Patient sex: M
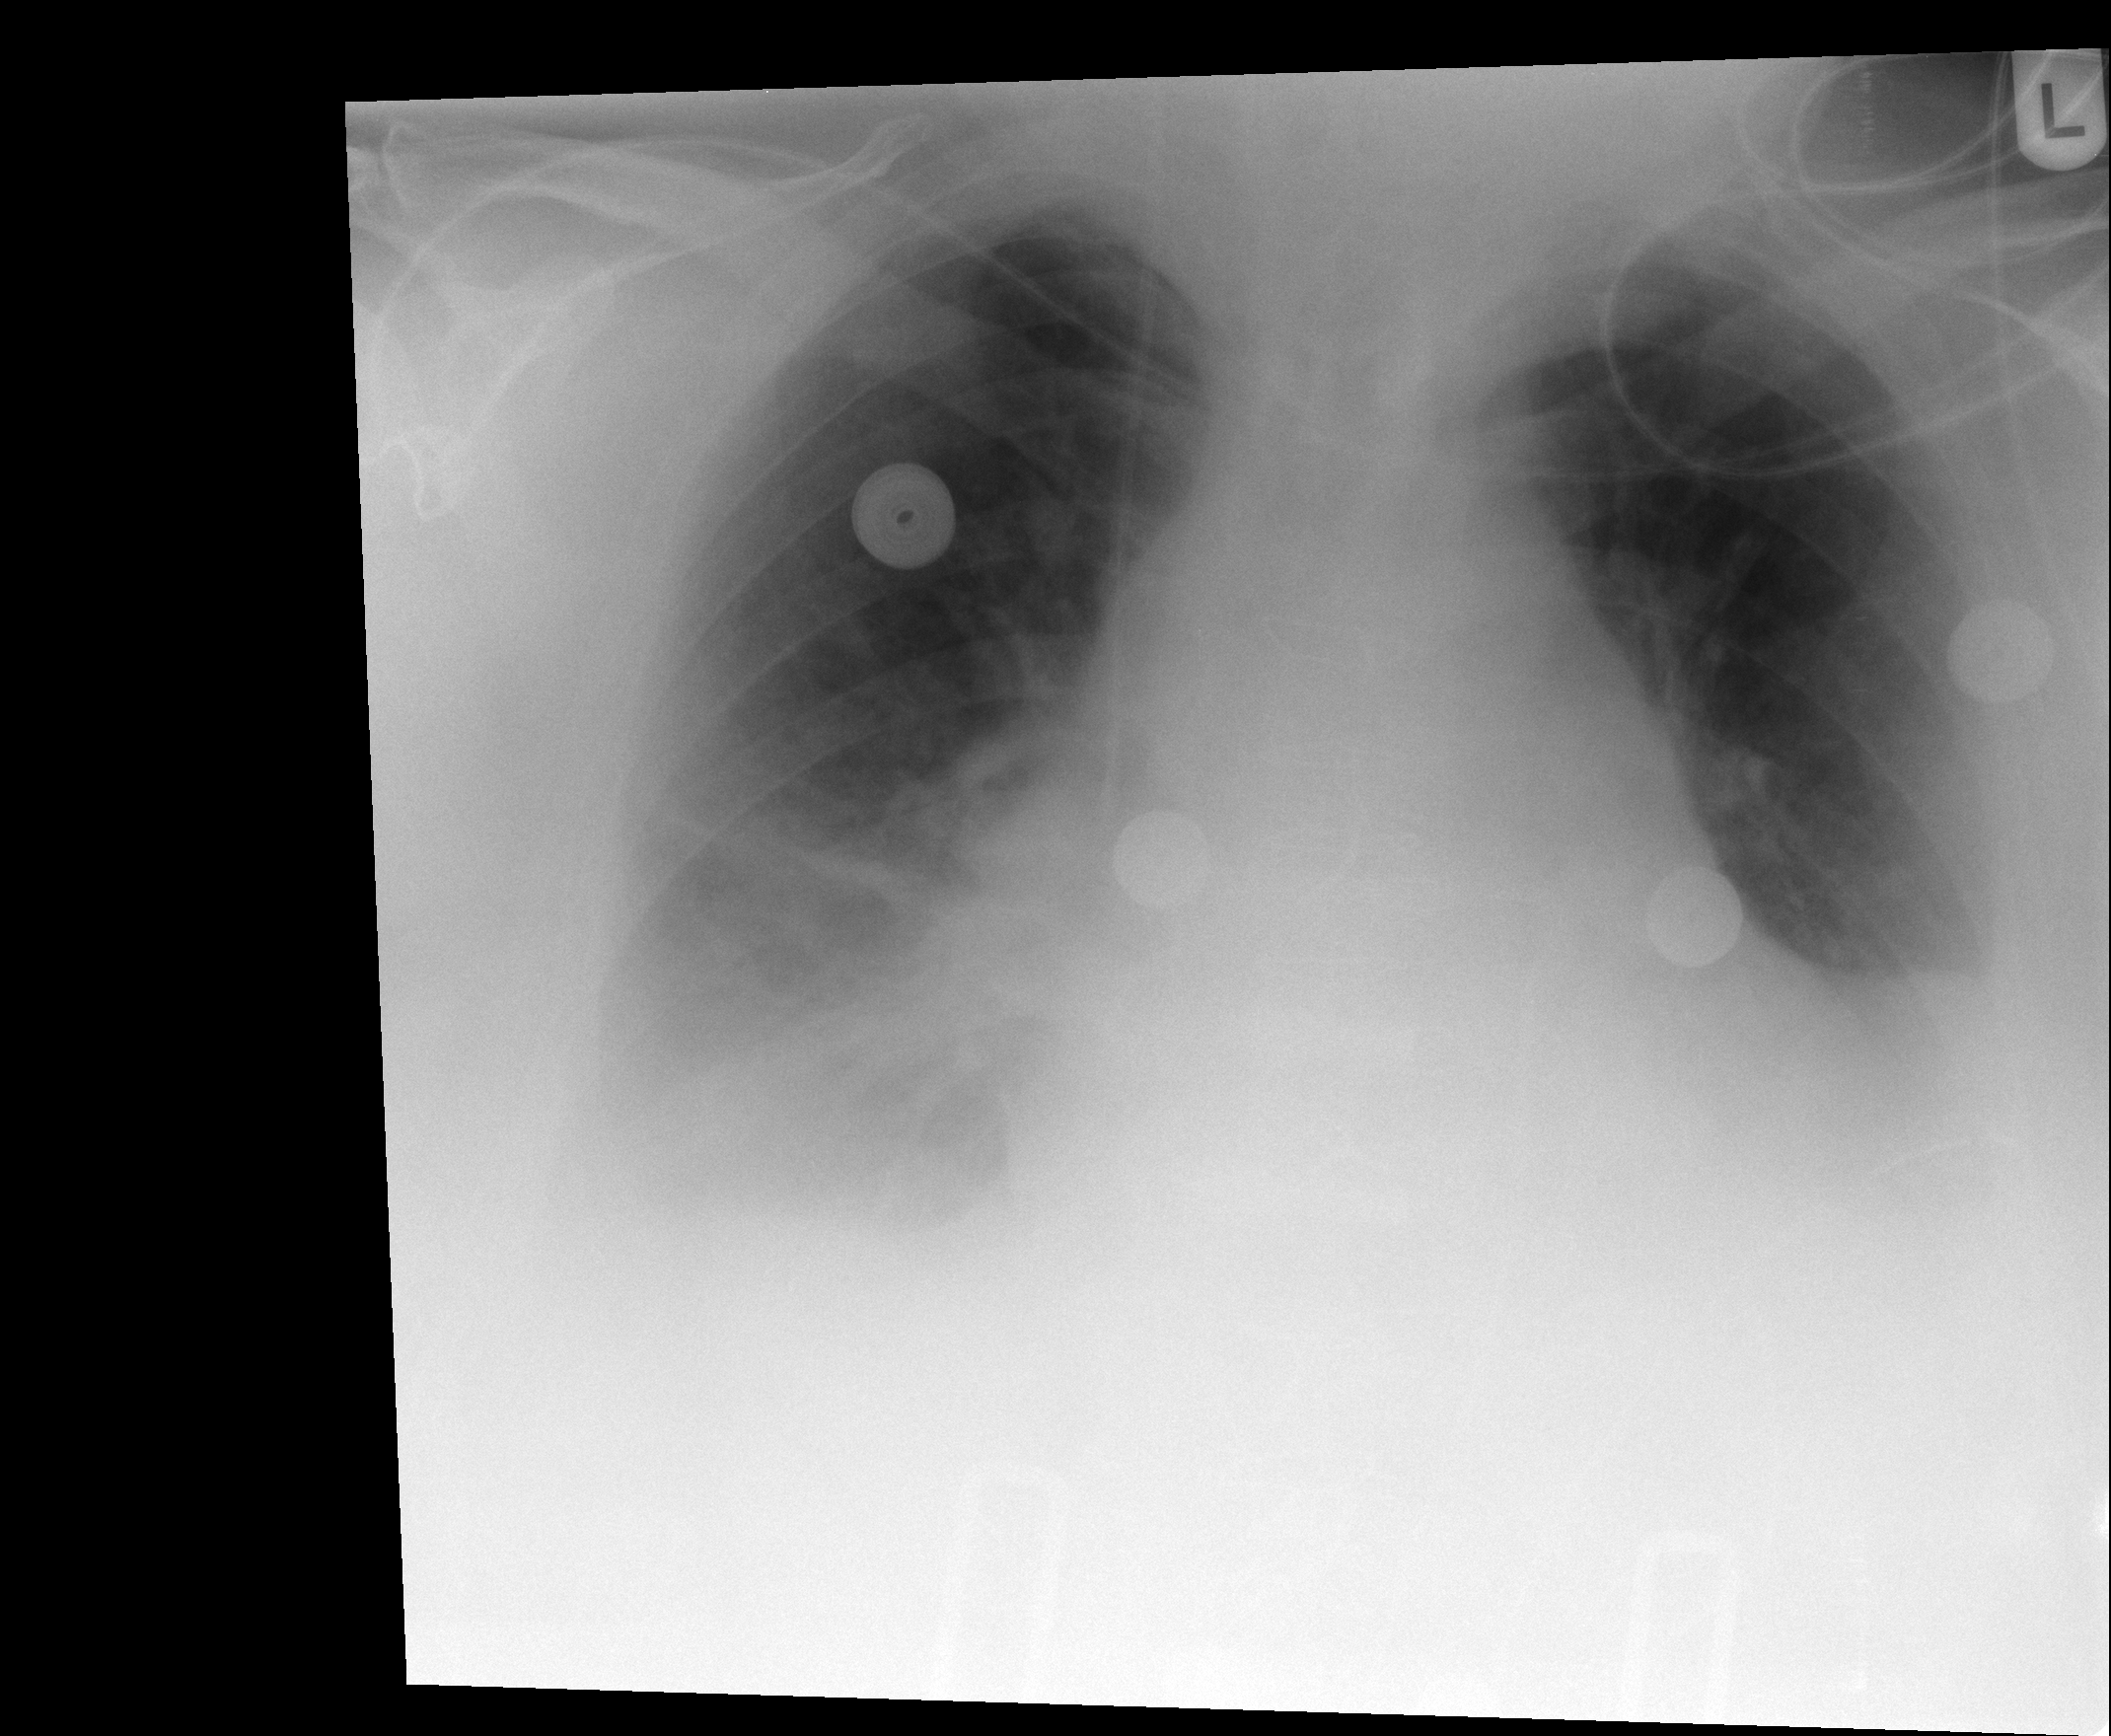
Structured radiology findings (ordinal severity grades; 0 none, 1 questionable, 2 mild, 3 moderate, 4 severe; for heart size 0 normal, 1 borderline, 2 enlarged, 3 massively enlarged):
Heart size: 2
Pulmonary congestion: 2
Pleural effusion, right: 2
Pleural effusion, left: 3
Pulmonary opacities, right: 2
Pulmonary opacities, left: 0
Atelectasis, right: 3
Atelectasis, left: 2